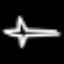
Label: airplane